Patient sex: M
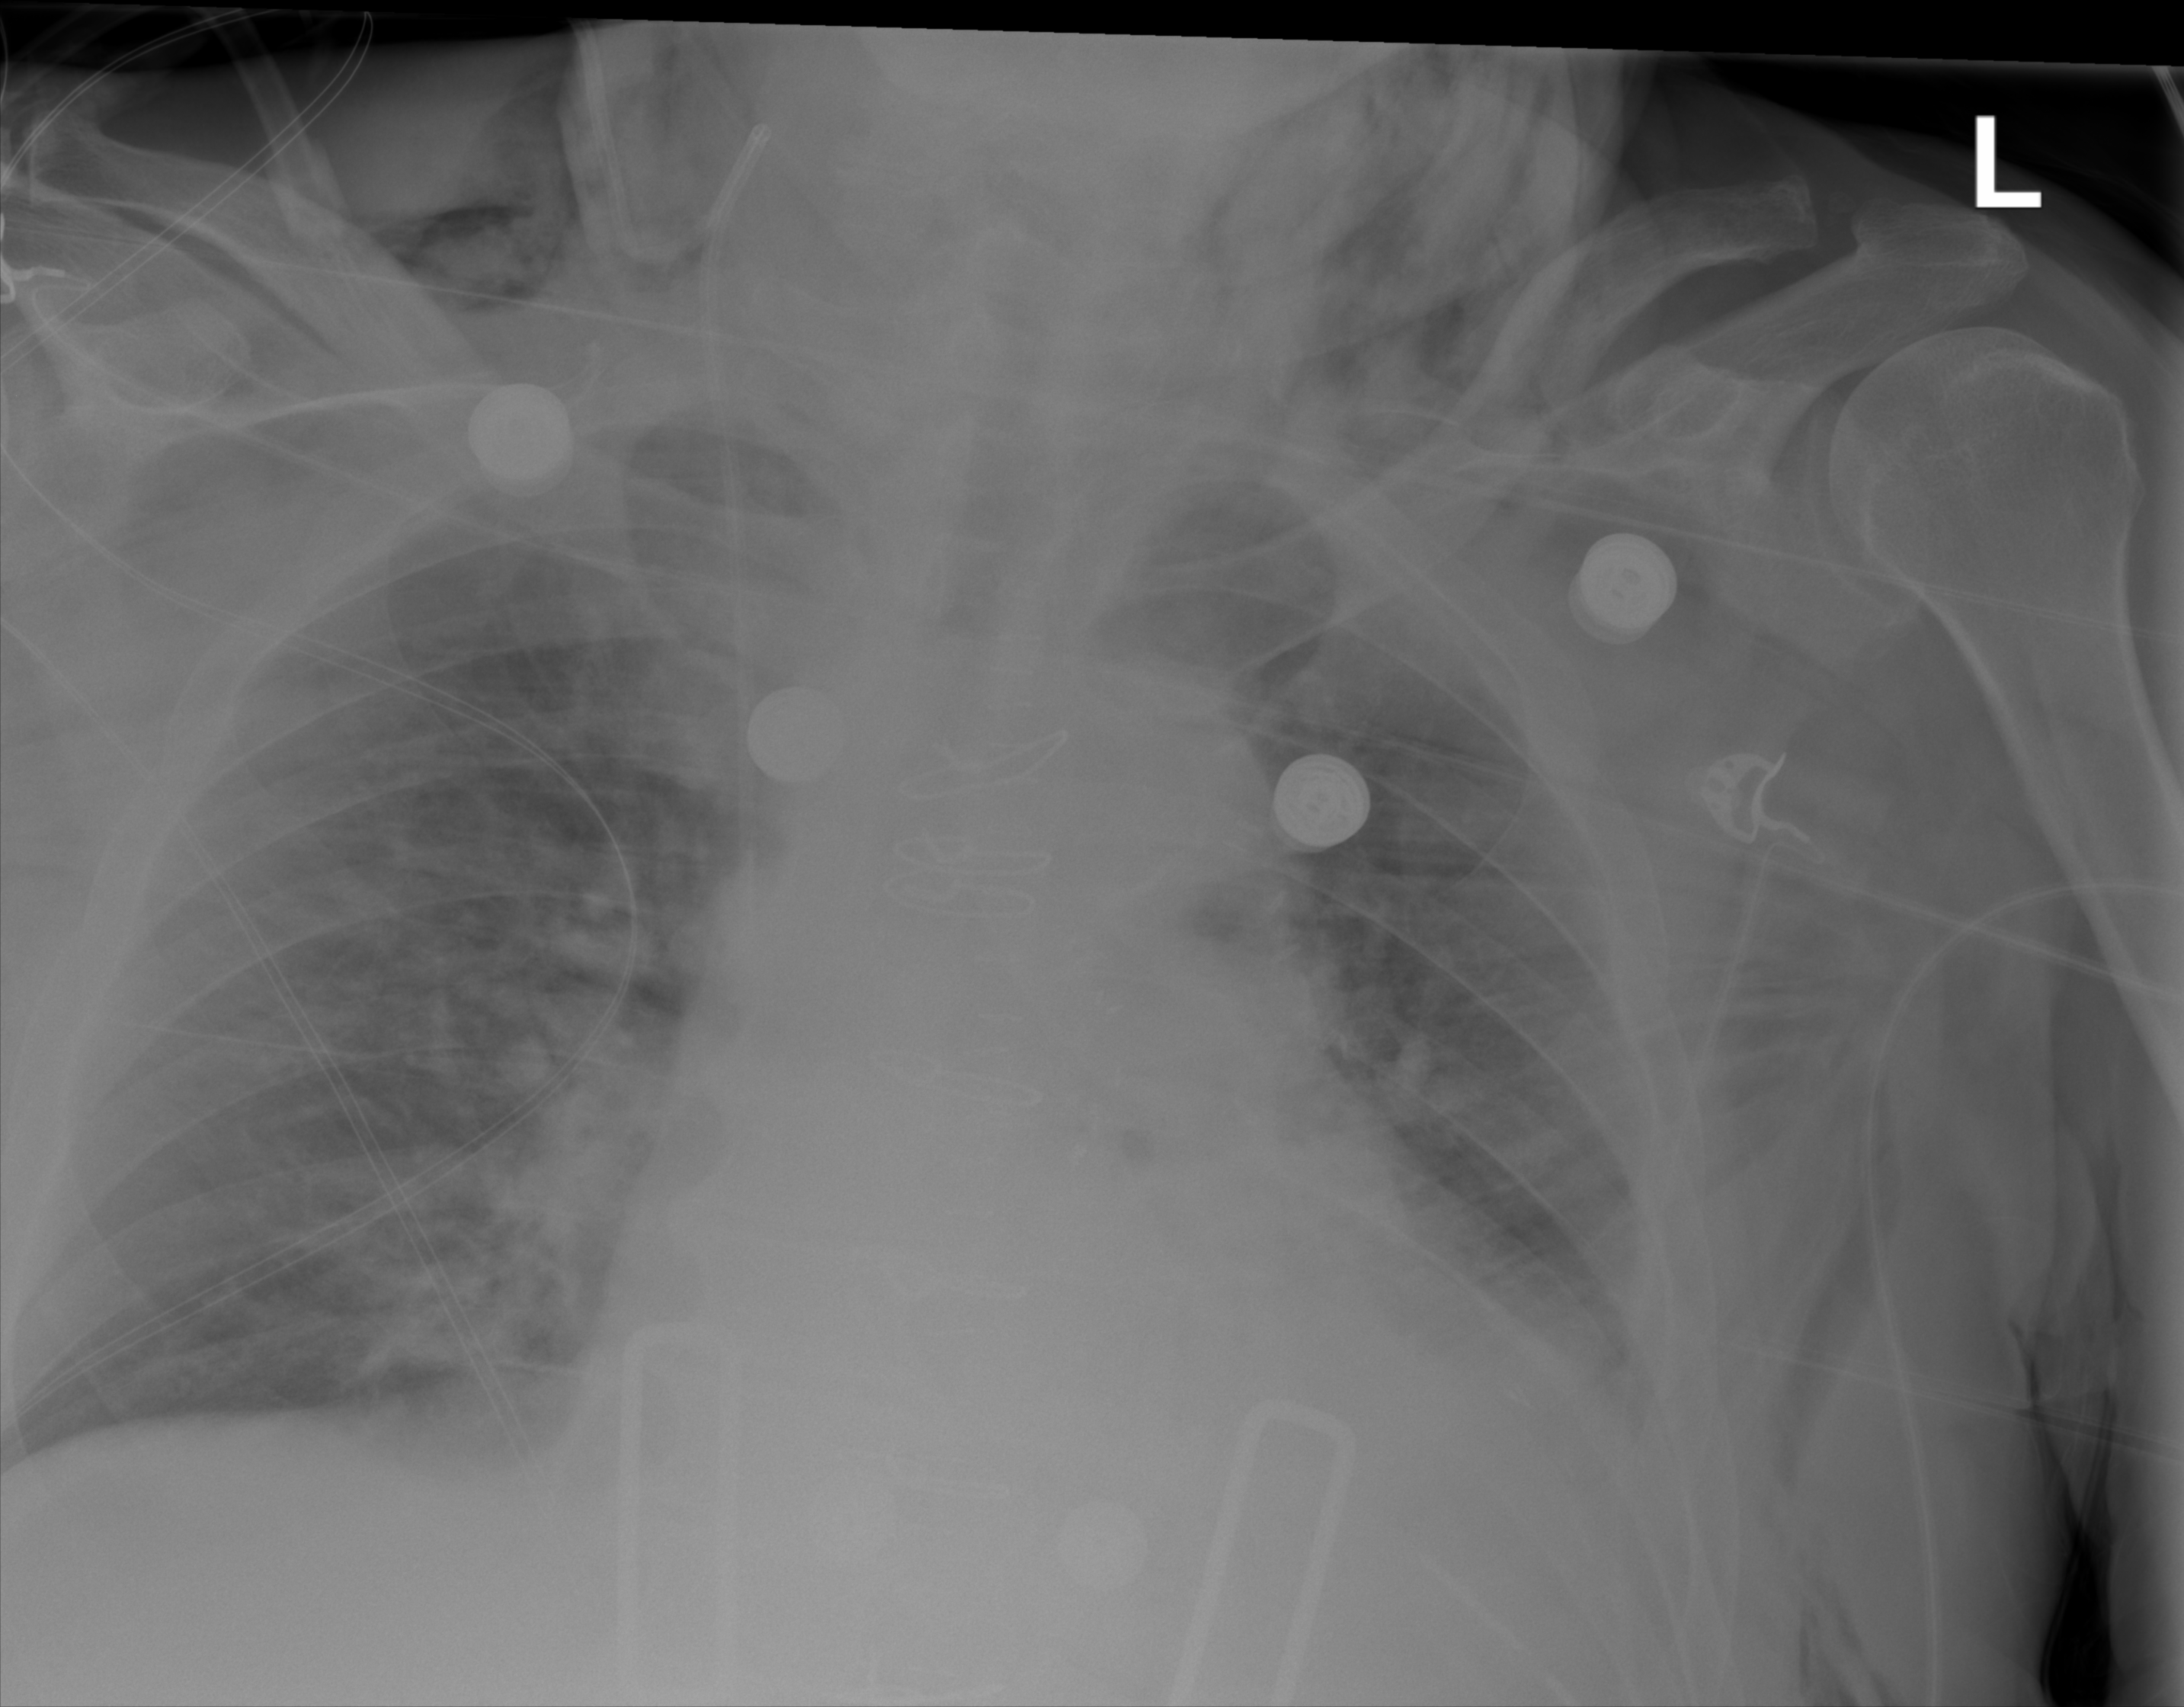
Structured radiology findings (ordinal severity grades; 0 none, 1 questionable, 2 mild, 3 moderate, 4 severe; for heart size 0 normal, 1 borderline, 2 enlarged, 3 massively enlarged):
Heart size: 2
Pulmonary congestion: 2
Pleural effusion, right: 0
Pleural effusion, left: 3
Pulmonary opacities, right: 2
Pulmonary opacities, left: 2
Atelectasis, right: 2
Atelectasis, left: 2